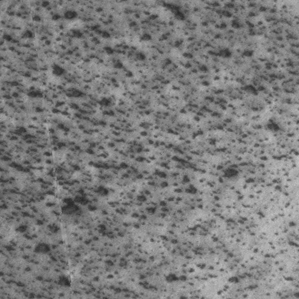
Label: frost